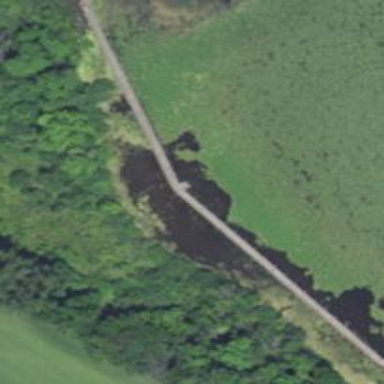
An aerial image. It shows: Path leading to bridge.